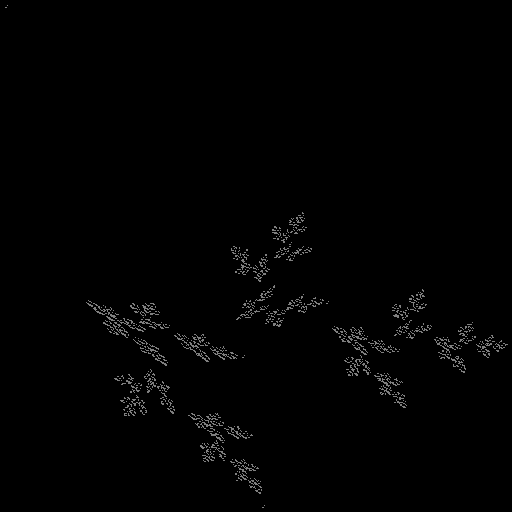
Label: bud